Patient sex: M
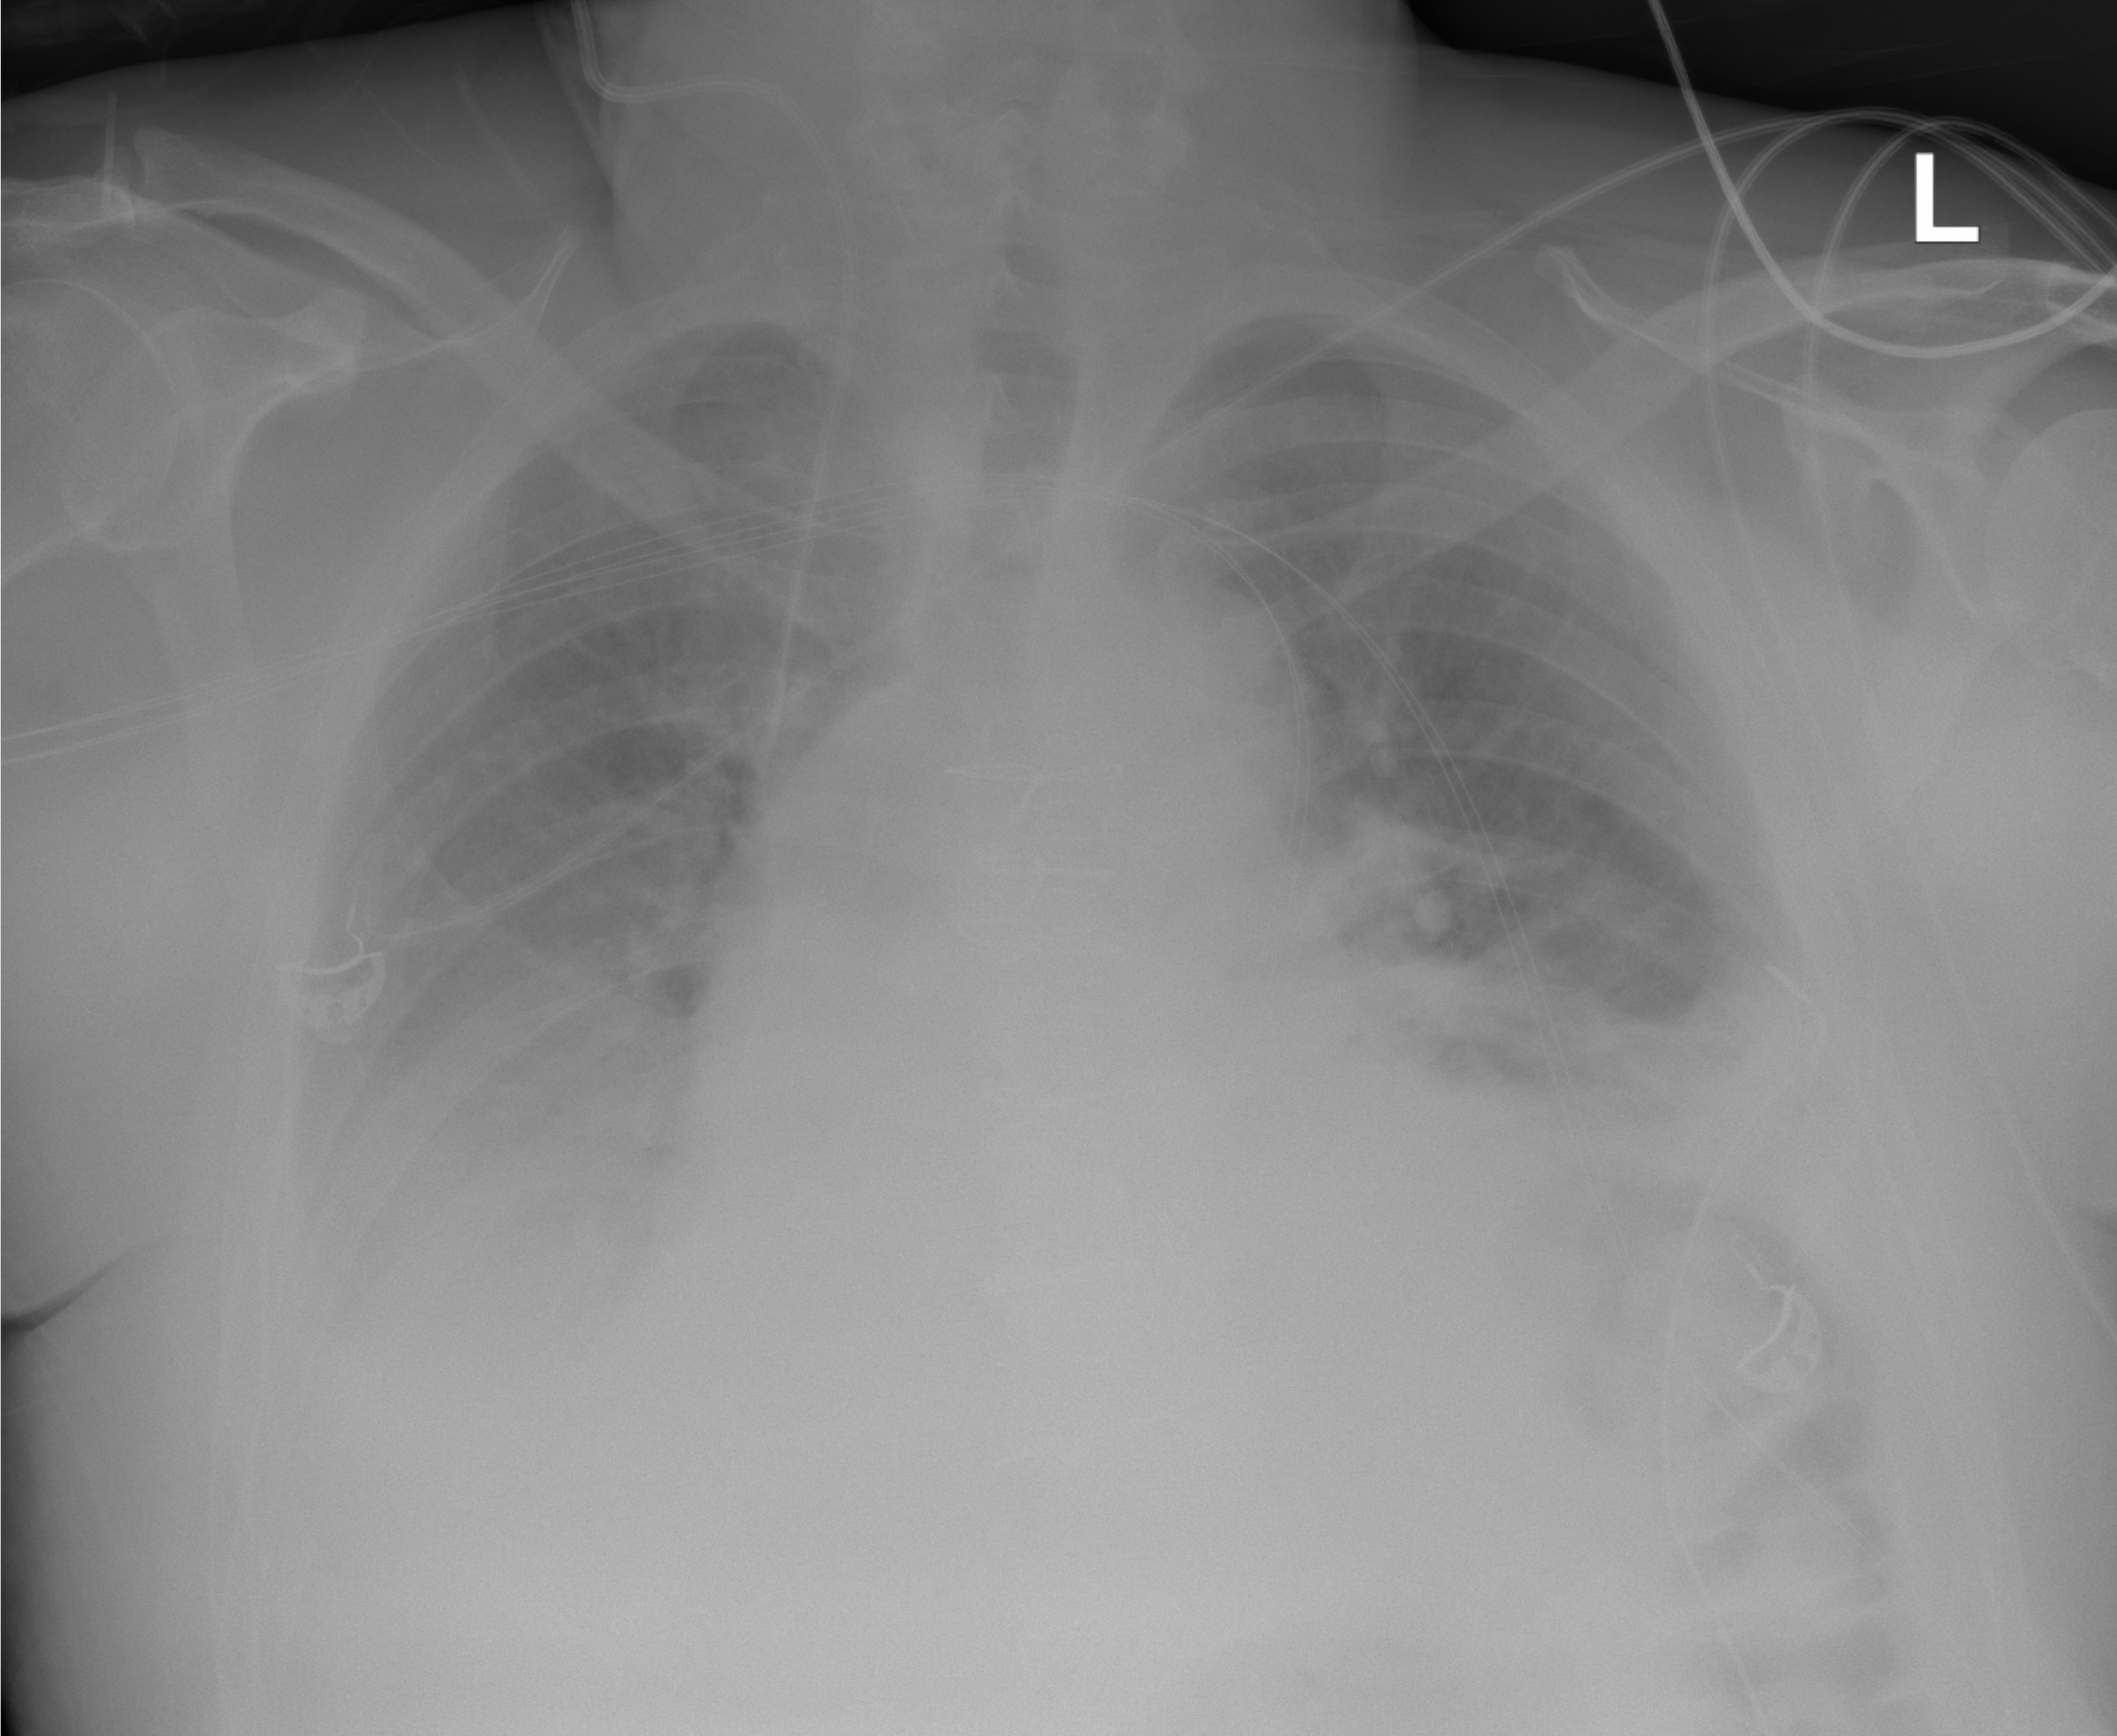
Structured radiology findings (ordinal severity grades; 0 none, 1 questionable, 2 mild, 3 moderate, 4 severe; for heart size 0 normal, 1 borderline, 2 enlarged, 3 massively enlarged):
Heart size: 2
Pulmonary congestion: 0
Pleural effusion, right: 3
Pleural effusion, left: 2
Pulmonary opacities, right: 3
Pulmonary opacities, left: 0
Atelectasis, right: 2
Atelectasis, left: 2